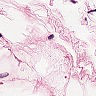
Metastatic tissue present: no